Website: bh-photo
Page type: payment
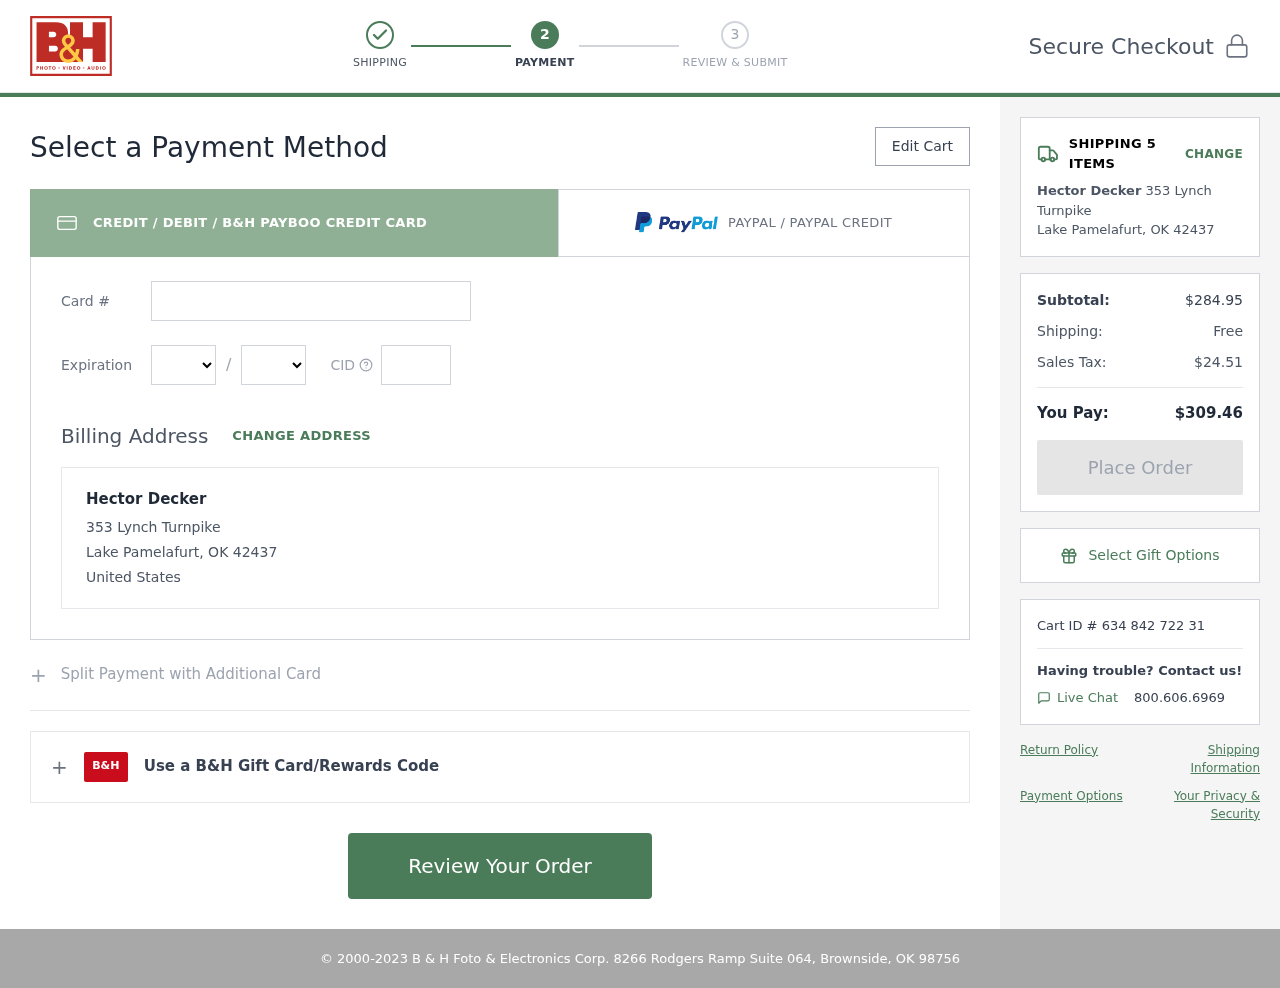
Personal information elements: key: PII_CARD_CVV
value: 168
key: PII_CARD_EXPIRY_MONTH
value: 02
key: PII_CARD_EXPIRY_YEAR
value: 29
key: PII_CARD_NUMBER
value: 2287 6351 7127 3488
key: PII_CITY_STATE_ZIP
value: Lake Pamelafurt, OK 42437
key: PII_COUNTRY
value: United States
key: PII_FULLNAME
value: Hector Decker
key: PII_STREET
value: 353 Lynch Turnpike
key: PII_FULLNAME2
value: Hector Decker
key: PII_CITY
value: Lake Pamelafurt
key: PII_STATE_ABBR
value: OK
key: PII_POSTCODE
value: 42437
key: PII_POSTCODE_FULL
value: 42437
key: PII_CITY_STATE
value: Lake Pamelafurt, OK
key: PII_POSTCODE_NUMERIC
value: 42437
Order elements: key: ORDER_NUM_ITEMS
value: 5
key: ORDER_SUBTOTAL
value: $284.95
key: ORDER_SHIPPING_COST
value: Free
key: ORDER_TAX
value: $24.51
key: ORDER_TOTAL
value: $309.46
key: ORDER_ID
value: Cart ID # 634 842 722 31